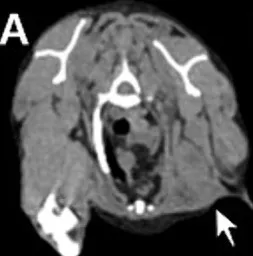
Transverse planar computed tomography (CT) images of the left axillary lymph node measuring 3.74 x 1.58 x 2.5 cm Pre-contrast CT image (A,C).
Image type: radiology (ct)